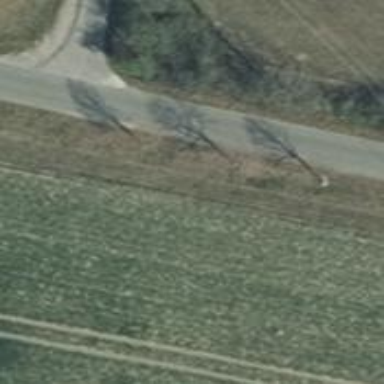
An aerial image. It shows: Row of trees in natural setting.